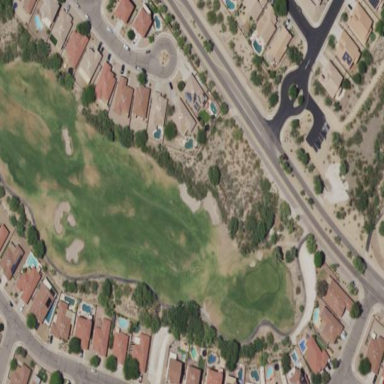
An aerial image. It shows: Rough grassy area used for golf.